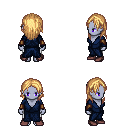
a pixel art fantasy rpg character, female body template, dark elf, purple skin, blue robe, white pants, light blonde long hairstyle, cloth bracers, maroon shoes, four views (front, back, left, right), 2x2 character sprite sheet, small pixel art, hard edges, no anti-aliasing